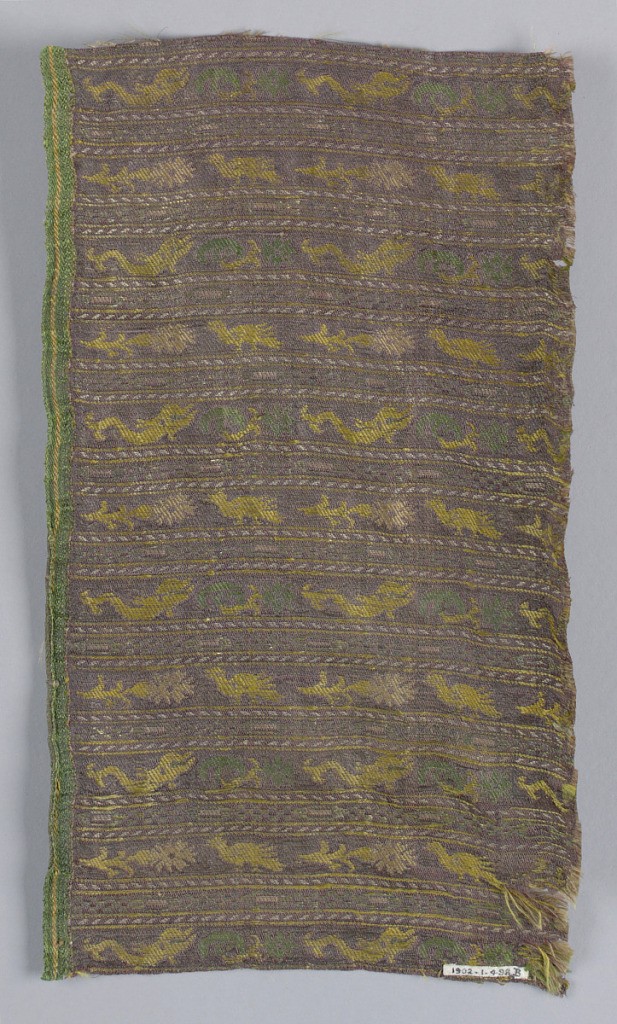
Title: Fragments
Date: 17th century
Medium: silk, metallic yarns Technique: compound twill weave
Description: Bands of dolphins, flowers and birds on gray background.